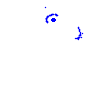
Particle: electron